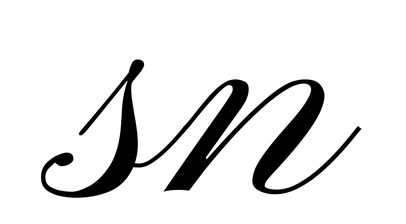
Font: PinyonScript-Regular